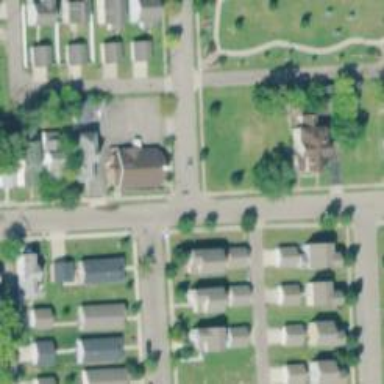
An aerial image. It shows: Alley classified as service road.